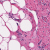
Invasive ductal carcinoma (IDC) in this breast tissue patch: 0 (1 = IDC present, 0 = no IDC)